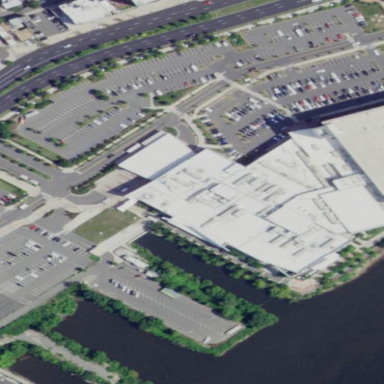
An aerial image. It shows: Commercial building housing casino.